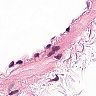
Metastatic tissue present: no